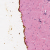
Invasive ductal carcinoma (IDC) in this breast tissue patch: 0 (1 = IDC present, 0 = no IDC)